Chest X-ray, PA view. Patient: 58 years old, sex M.
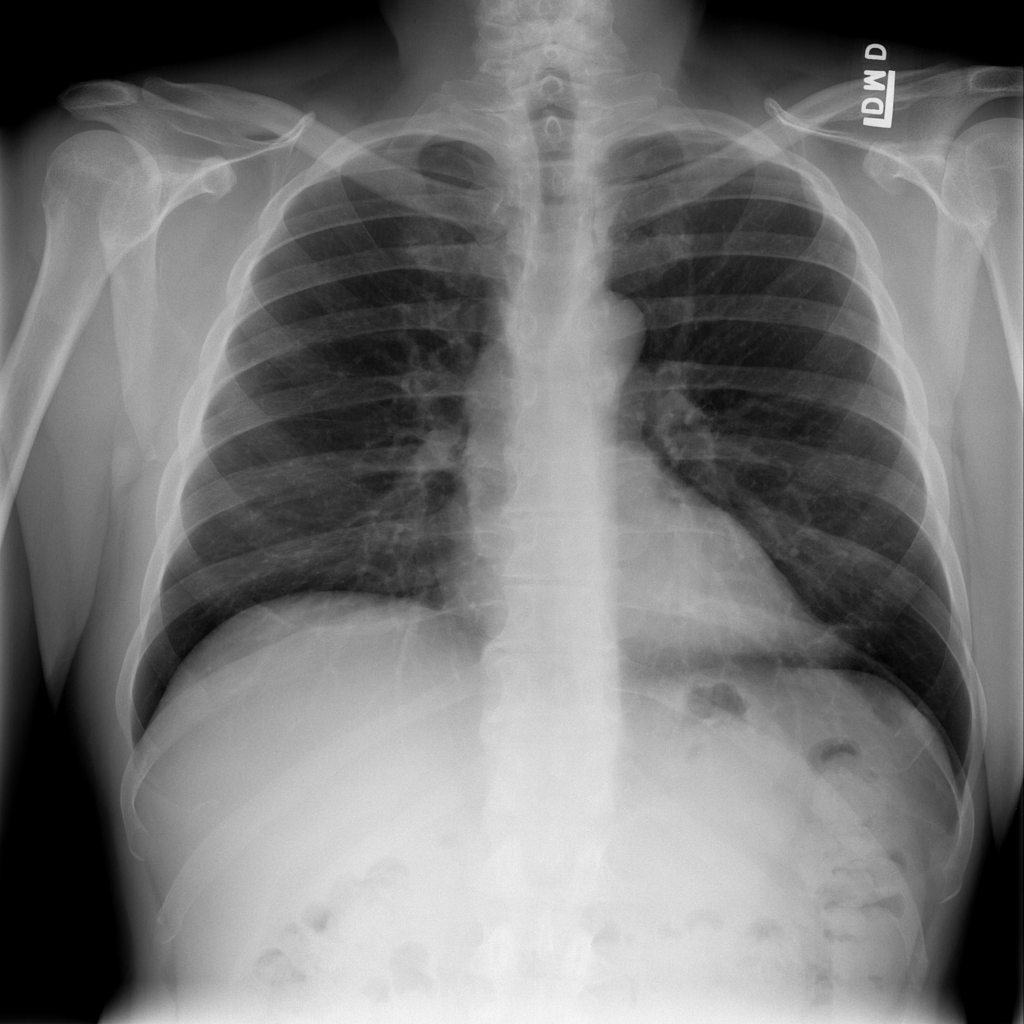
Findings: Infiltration